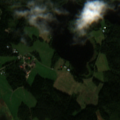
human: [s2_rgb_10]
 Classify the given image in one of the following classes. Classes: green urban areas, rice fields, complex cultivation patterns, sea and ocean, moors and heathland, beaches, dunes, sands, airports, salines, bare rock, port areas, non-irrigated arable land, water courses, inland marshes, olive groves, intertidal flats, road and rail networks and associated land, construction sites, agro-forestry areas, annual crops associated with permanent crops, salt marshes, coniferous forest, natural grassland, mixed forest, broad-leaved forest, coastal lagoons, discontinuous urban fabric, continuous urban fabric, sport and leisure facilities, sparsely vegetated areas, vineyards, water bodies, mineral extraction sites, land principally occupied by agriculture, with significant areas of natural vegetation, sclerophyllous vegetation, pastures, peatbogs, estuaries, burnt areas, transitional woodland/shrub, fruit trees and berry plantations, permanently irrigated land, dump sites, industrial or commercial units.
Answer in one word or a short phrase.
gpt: non-irrigated arable land, land principally occupied by agriculture, with significant areas of natural vegetation, coniferous forest, mixed forest, water bodies